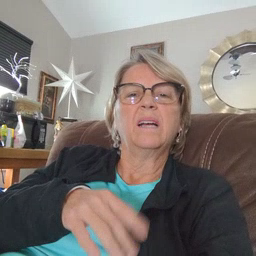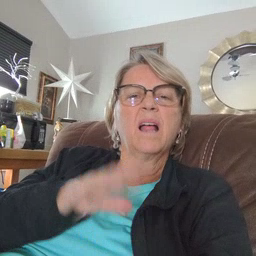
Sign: sticky